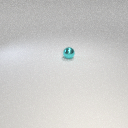
small cyan metal sphere